九年级 · 解析几何
如图, 抛物线 $y=x^{2}-2 x-3$ 交 $x$ 轴于点 $A, C$, 交 $y$ 轴于点 $B$, 点 $P$ 在 $x$ 轴负半轴上, 将线段 $P B$ 绕点 $P$ 逆时针旋转 $90^{\circ}$ 得到线段 $P D$. 若点 $D$ 在恰好在抛物线上, 则点 $P$ 的坐标为 ( )

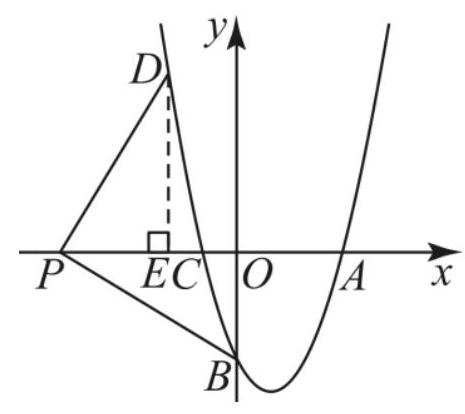
A. $(5,0)$
B. $(-6,0)$
C. $(-3,0)$
D. $(-5,0)$

答案: D
解析: 先求出 $O B=3$, 然后设点 $P$ 的坐标为 $(x, 0)$, 过点 $D$ 作 $D E \perp P O$ 于点 $E$, 证得 $\triangle P B O \cong \triangle D P E$, 即可得点 $D$ 的坐标为 $(x+3,-x)$, 代入二次函数解析式即可就出答案.

【详解】令 $x=0$, 则 $y=-3$,

$\therefore O B=3$,

设点 $P$ 的坐标为 $(x, 0)$, 过点 $D$ 作 $D E \perp P O$ 于点 $E$,

由旋转可得: $P D=P B, \angle B P D=90^{\circ}$,

$\therefore \angle D E P=\angle B O P=\angle B P D=90^{\circ}$,

$\therefore \angle P B O+\angle B P O=\angle D P O+\angle B P O=90^{\circ}$

$\therefore \angle P B O=\angle D P O$,

$\therefore \triangle P B O \cong \triangle D P E$

$\therefore O B=P E=3, D E=O P=-x$,

$\therefore$ 点 $D$ 的坐标为 $(x+3,-x)$,

把 $(x+3,-x)$ 代入 $y=x^{2}-2 x-3$ 解得 $x_{1}=-5, x_{2}=0$ (舍去),

$\therefore$ 点 $P$ 的坐标为 $(-5,0)$,

故选 D.

【点睛】本题考查二次函数的图像, 旋转的性质, 全等三角形的判定和性质, 能作辅助线构造全等三角形是解题的关键.